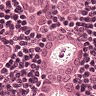
Metastatic tissue present: yes